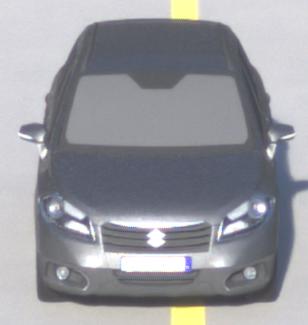
Make: Suzuki
Model: SX4 S-Cross 1.6
Detailed model: SX4 (II) S-Cross
Model produced from: 2013/10
Model produced until: 2015/08
Doors: 5
Color: gray
Road condition: dry road
Daytime: sunrise or sunset
Contrast: medium contrast